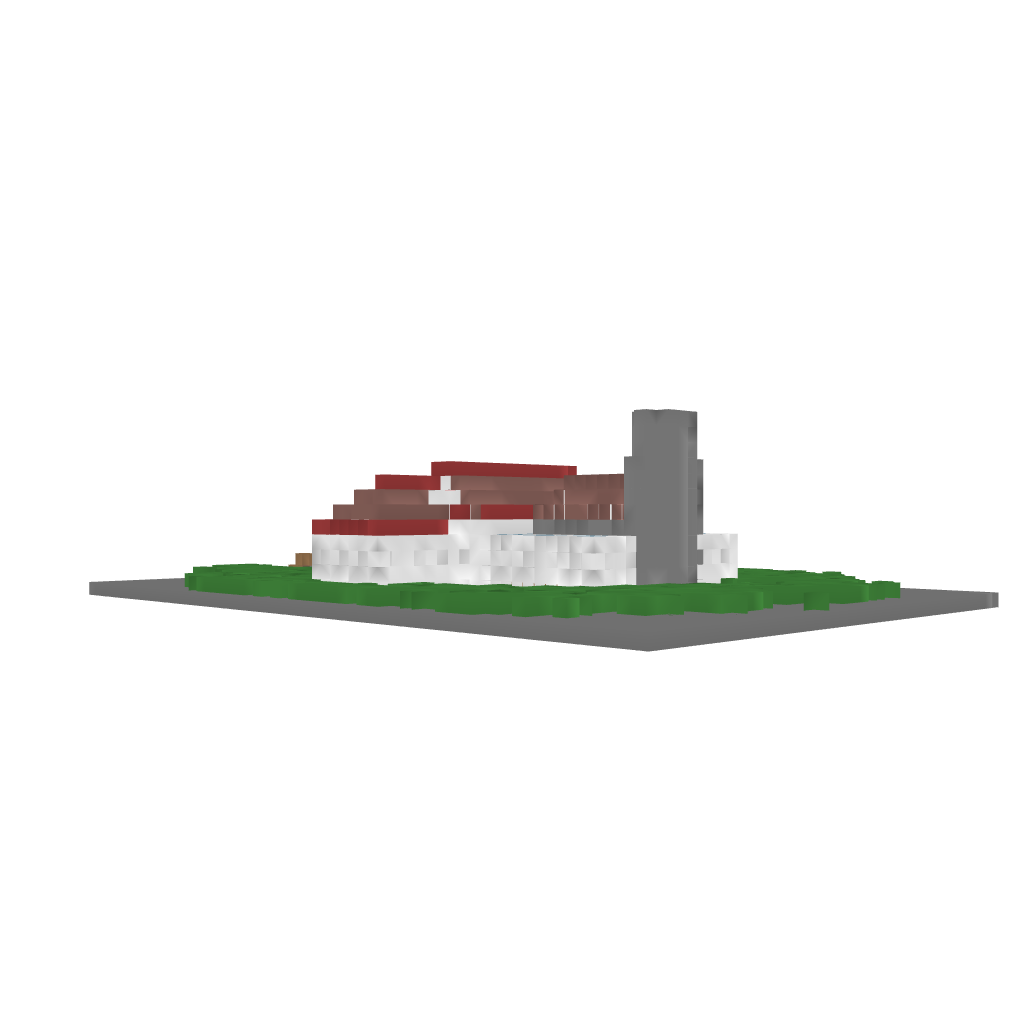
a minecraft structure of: Small Mansion bad low quality